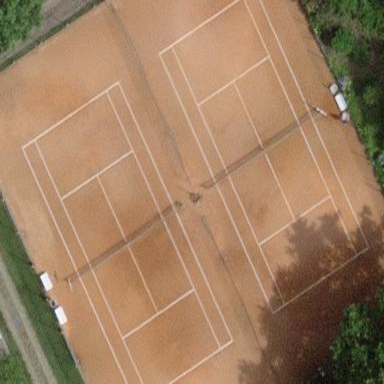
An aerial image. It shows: Tennis court on pitch.